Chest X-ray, PA view. Patient: 44 years old, sex F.
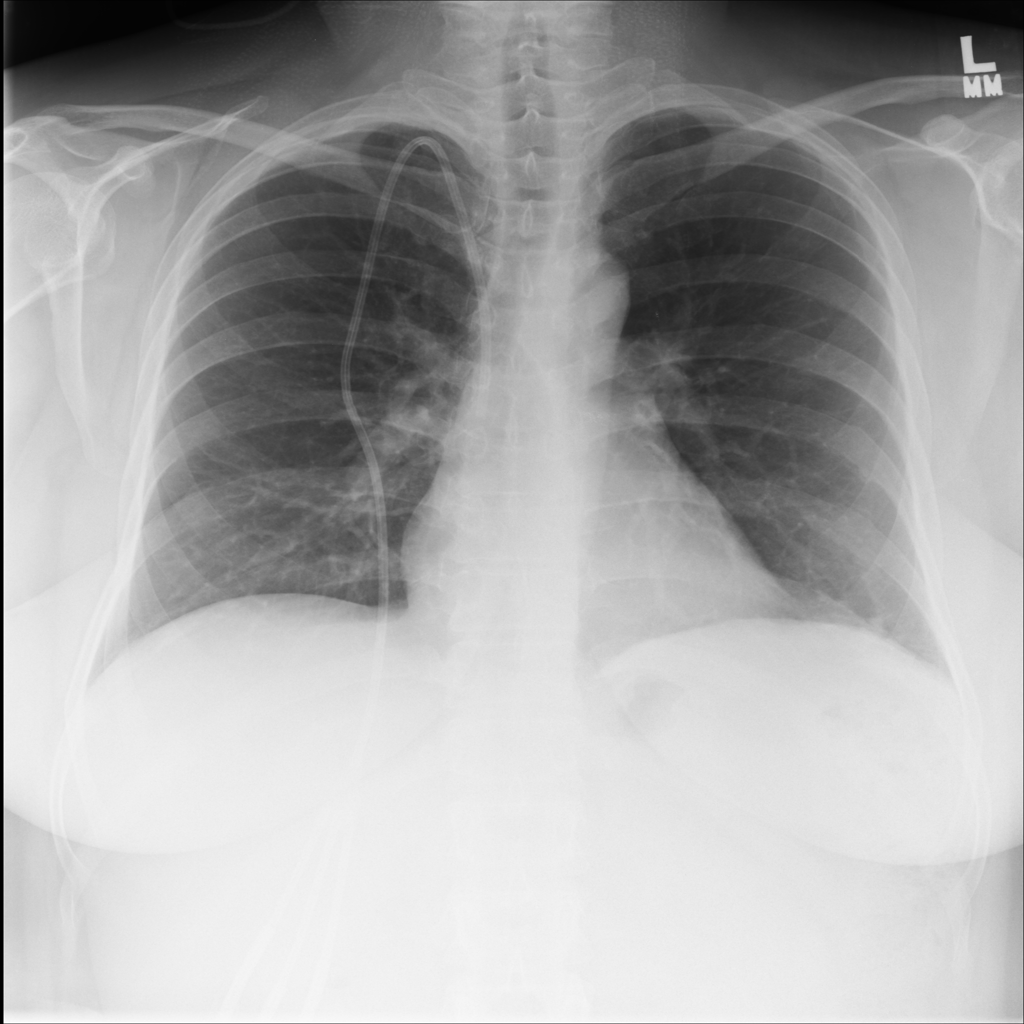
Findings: No Finding